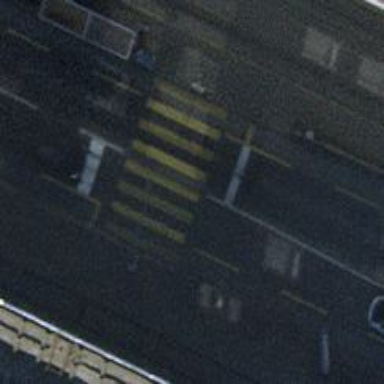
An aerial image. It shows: Footway with asphalt surface and zebra crossing.